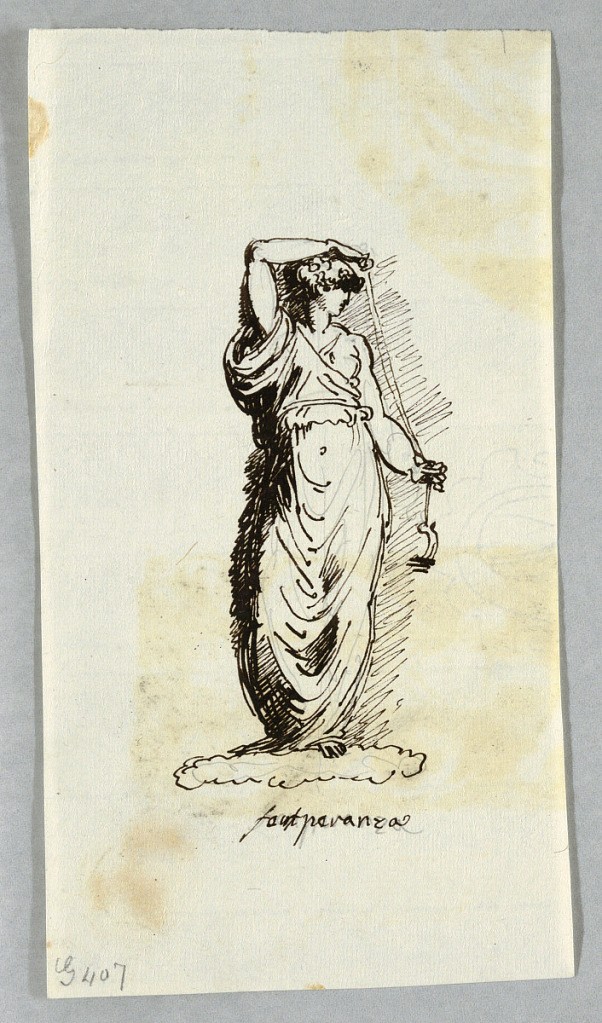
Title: Drawing
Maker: Felice Giani, Italian, 1758–1823
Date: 1790-1800
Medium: Pen and brown ink over traces of black chalk on laid paper.
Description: Vertical rectangle. Shown from the front standing and holding a bridle and bit. Reverse: a part of the sketch in 3221.